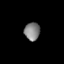
Tissue: lung
Cell type: Epithelial cells
Senescence score: 0.2367
Nuclear area (px): 271
Mean DAPI intensity: 130.815